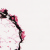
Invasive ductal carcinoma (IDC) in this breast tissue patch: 0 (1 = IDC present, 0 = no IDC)